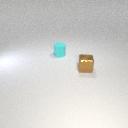
small brown metal cube to the right of small cyan rubber cylinder